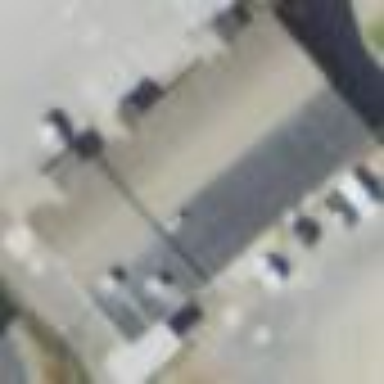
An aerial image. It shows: Building that houses veterinary clinic.